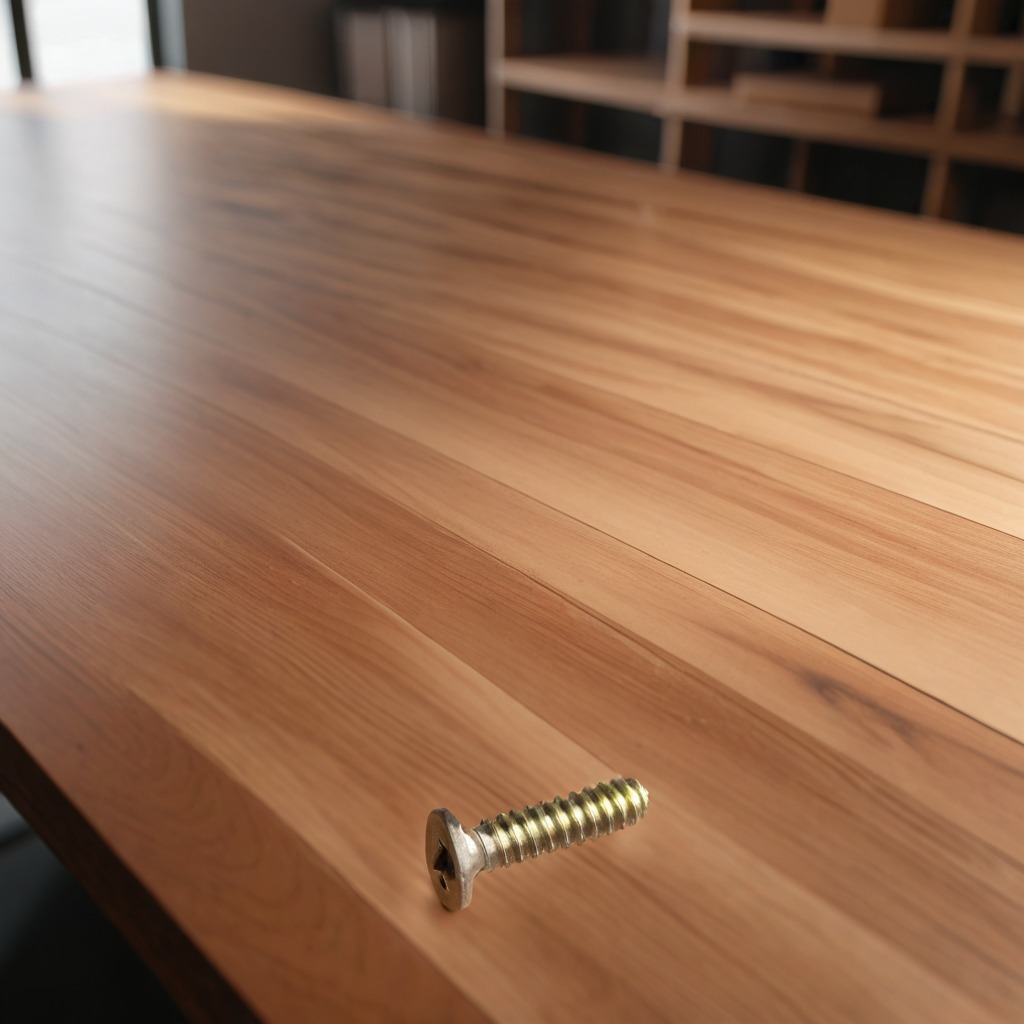
A metal screw is lying on a wooden table in a carpentry studio rich wood textures side lighting